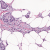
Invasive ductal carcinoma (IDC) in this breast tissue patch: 1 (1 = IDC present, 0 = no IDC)